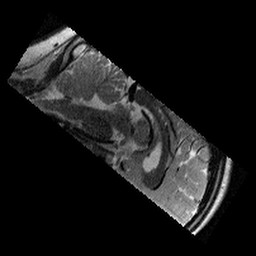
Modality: T2w
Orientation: sagittal
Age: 10
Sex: female
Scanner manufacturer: siemens
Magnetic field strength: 3 T
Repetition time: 9.23 s
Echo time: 0.067 s